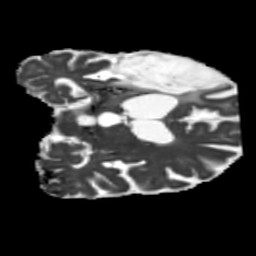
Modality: MD
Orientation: coronal
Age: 71
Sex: male
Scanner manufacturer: siemens
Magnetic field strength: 3 T
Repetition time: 5.25 s
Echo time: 0.08 s